Question: I want to create some patterns in HTML 5 canvas using for loops.
i am not able to create appropriate patterns as specified in picture. also i am struggling with end points x,y coordinate in for loops.

'''
<html>
<body>
<style>
*{
margin: 0px;
}
body{
background-color: aqua;
}
canvas
{
background-color: white;
}
</style>
<canvas id="mycanvas" width="5000" height="5000"></canvas>
<script>
var canvas = document.getElementById('mycanvas');
var context = canvas.getContext('2d');
for(i=0; i<1000;i=i+10){
context.moveTo(i, i*50);
context.bezierCurveTo(i*10,i*10,0,100,i,0);
context.stroke();
}
</script>
</body>
</html>
'''
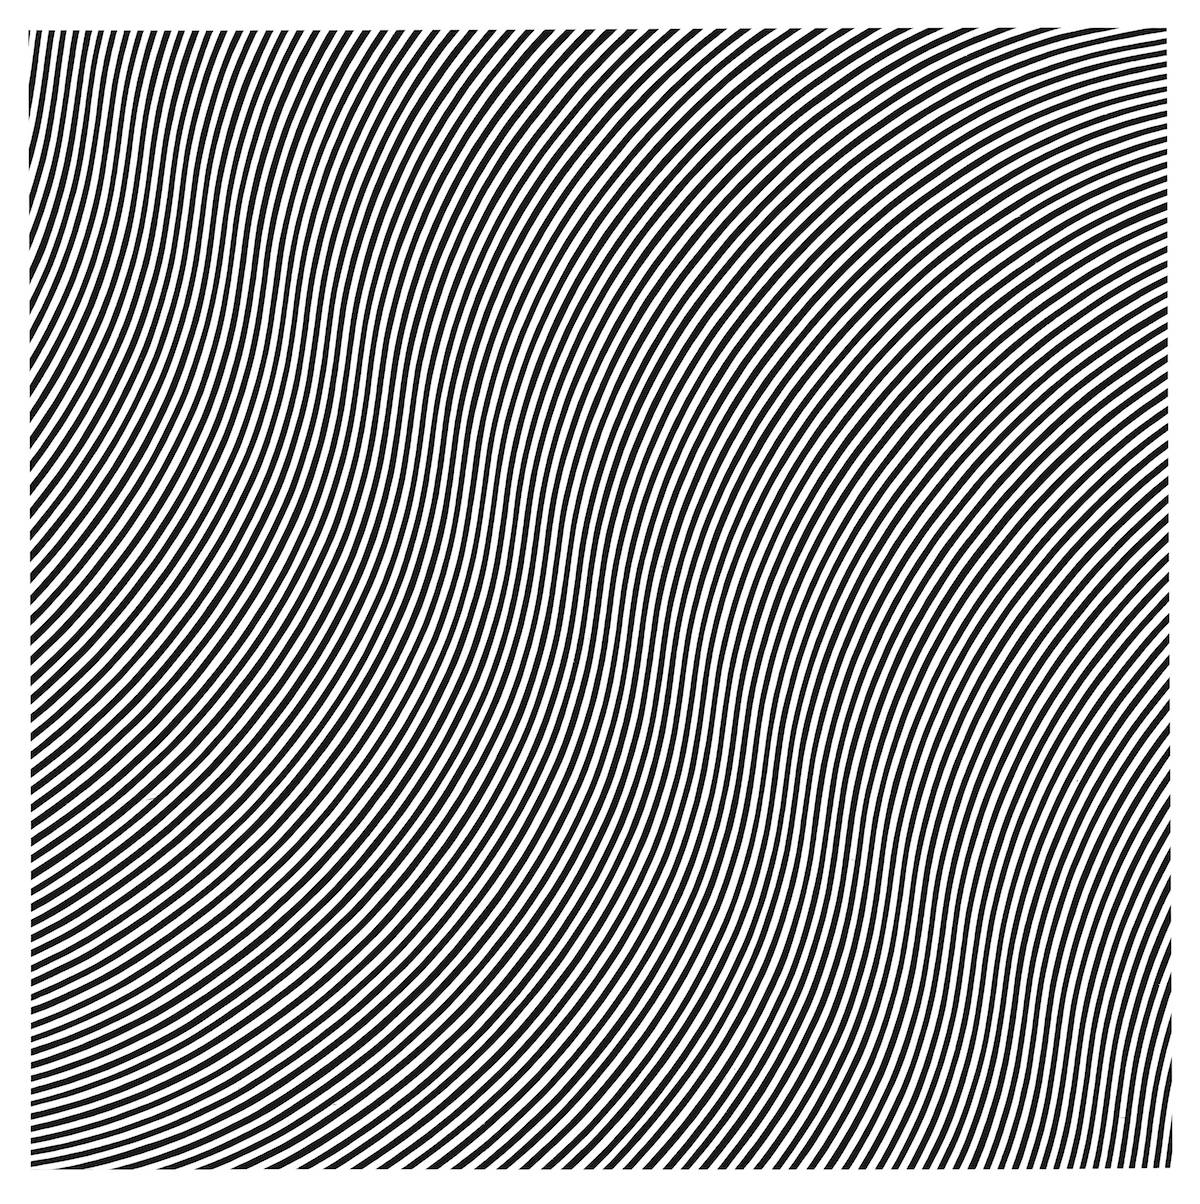
Answer: The question is vague as the constraints of the problem are not defined. This answer illustrates a solution in steps. Defining functions and data structures that solve sub parts of my interpretation of the problem.
If you are wanting an instant cut and paste solution, you will not get that without rigorously defining the constraints.
This answer requires that you have a basic understanding of JavaScript and Programming and will not help you solve the problem if you do not have this experience.
# Repeat random paths.
This solution will repeat a arbitrary path across the canvas.
## The Path
Define the path as a set of named function and their arguments.
As at this point we don't know the size of the canvas, the coordinate data should be easily scale-able to fit any sized canvas. To do that the arguments must be coordinate pairs and should fit a canvas that is 1 by 1 units in size (this ignore the aspect of the canvas).
'''
const path = [
["moveTo", [1.1, -0.1]],
["bezierCurveTo", [0.75, 1.1, 0.5, 0.25, 0.5, 0.5]],
["bezierCurveTo", [0.75, 0.65, 0.25, 0.75, -0.1, 1.1]],
];
'''
you could also use a <URL> object to define the path, but this introduces some problems regarding the extent of the path. Something that is needed if we are to cover the canvas.
## Render a Path
Now a function that renders the path.
It needs be able to
- - - - -
.
'''
function drawFittedPath(ctx, path, x, y, lineWidth, style) {
const scale = Math.max(ctx.canvas.width, ctx.canvas.height);
ctx.setTransform(scale, 0, 0, scale, x, y);
ctx.beginPath();
for(const subPath of path) { ctx<URL> }
ctx.strokeStyle = style;
ctx.lineWidth = lineWidth;
ctx.setTransform(1, 0, 0, 1, 0, 0);
ctx.stroke();
}
'''
## Where to render
As the path needs to be renders to cover the whole canvas we need to know where relative to the top left of the canvas the path will be visible. To do this we can create a query function that takes the path and a 2D context and returns information in regard to the query.
To avoid repeating code there is a second function within that extracts the x, or y coordinates from the defined path data.
'''
function pathQuery(ctx, path, query) {
const pathCoords2Array = (offset, stride = 2) => {
const arr = [];
for(const subPath of path) {
let i = offset;
while (i < subPath[1].length) {
arr.push(subPath[1][i]);
i += stride;
}
}
return arr;
}
query = query.toLowerCase();
const xCoords = pathCoords2Array(0, 2);
const yCoords = pathCoords2Array(1, 2);
const scale = Math.max(ctx.canvas.width, ctx.canvas.height);
const result = {x:0,y:0};
if (query.includes("left")) { result.x = -Math.max(...xCoords) * scale; }
else { result.x = ctx.canvas.width - Math.min(...xCoords) * scale; }
if (query.includes("top")) { result.y = -Math.max(...yCoords) * scale; }
else { result.y = ctx.canvas.height - Math.min(...yCoords) * scale; }
return result;
}
'''
## Filling the canvas
Now with all the functionality in place we can add the final part that renders the path to fill the canvas.
In this case we need to define the spacing between paths. For simplicity we can define that as the number of paths we want to see and calculate the x and y steps needed to do that.
'''
function fillCanvasWithPath(ctx, path, count, lineWidth, style) {
const topLeft = pathQuery(ctx, path, "topLeft");
const botRight = pathQuery(ctx, path, "bottomRight");
const xStep = ctx.canvas.width / count;
const yStep = ctx.canvas.height / count;
var x = topLeft.x - lineWidth / 2;
var y = topLeft.y - lineWidth / 2;
while (x < botRight.x + lineWidth && y < botRight.y + lineWidth) {
drawFittedPath(ctx, path, x, y, lineWidth, style);
x += xStep;
y += yStep;
}
}
'''
## Example
'''
const path = [
["moveTo", [1.1, -0.1]],
["bezierCurveTo", [0.75, 0.1, 0.5, 0.15, 0.5, 0.3]],
["bezierCurveTo", [0.5, 0.65, 0.05, 0.2, 0.2, 0.6]],
["bezierCurveTo", [0.35, 0.9, 0.0, 0.75, -0.1, 1.1]],
];
const ctx = canvas.getContext("2d");
ctx.lineJoin = "round";
fillCanvasWithPath(ctx, path,50, 6, "#000");
function drawFittedPath(ctx, path, x, y, lineWidth, style) {
const scale = Math.max(ctx.canvas.width, ctx.canvas.height);
ctx.setTransform(scale, 0, 0, scale, x, y);
ctx.beginPath();
for(const subPath of path) { ctx<URL> }
ctx.strokeStyle = style;
ctx.lineWidth = lineWidth;
ctx.setTransform(1, 0, 0, 1, 0, 0);
ctx.stroke();
}
function pathQuery(ctx, path, query) {
const pathCoords2Array = (offset, stride = 2) => {
const arr = [];
for(const subPath of path) {
let i = offset;
while (i < subPath[1].length) {
arr.push(subPath[1][i]);
i += stride;
}
}
return arr;
}
query = query.toLowerCase();
const xCoords = pathCoords2Array(0, 2);
const yCoords = pathCoords2Array(1, 2);
const scale = Math.max(ctx.canvas.width, ctx.canvas.height);
const result = {x:0,y:0};
if (query.includes("left")) { result.x = -Math.max(...xCoords) * scale; }
else { result.x = ctx.canvas.width - Math.min(...xCoords) * scale; }
if (query.includes("top")) { result.y = -Math.max(...yCoords) * scale; }
else { result.y = ctx.canvas.height - Math.min(...yCoords) * scale; }
return result;
}
function fillCanvasWithPath(ctx, path, count, lineWidth, style) {
const topLeft = pathQuery(ctx, path, "topLeft");
const botRight = pathQuery(ctx, path, "bottomRight");
const xStep = ctx.canvas.width / count;
const yStep = ctx.canvas.height / count;
var x = topLeft.x - lineWidth / 2;
var y = topLeft.y - lineWidth / 2;
while (x < botRight.x + lineWidth && y < botRight.y + lineWidth) {
drawFittedPath(ctx, path, x, y, lineWidth, style);
x += xStep;
y += yStep;
}
}
'''
'''
canvas {
border: 2px solid #666;
}
'''
'''
<canvas id="canvas" width="1024" height="1024"></canvas>
'''
## Problems
### Path types
The example requires that the path is queried for extent. It assumes that the path is created from coordinate pairs. However some paths can be created with more information than just coordinates, eg 'ctx.arc' The extent of such paths is not that simple and requires code to calculate the real extent from the data available. This is beyond the scope of the basic question and this answer.
### Render state
This solution makes assumptions in regard to the 2D context state. Some states will effect the extent of each path. The assumption is that the 2D context is in the default state.
### Spacing
In the example image you provided the paths are equally spaced at all points along the path. As the example solution uses an arbitrary path this restraint is not always possible, in fact for a random path it is highly improbable that this condition can be met.
The solution is that you must be very careful with the path you define. Or you can ignore the constraint.
The path
- - -
If you want each path to have all points along it to be equal distance apart then you need to use a different method that creates a custom path for each position across the canvas. This is again beyond the scope of a simple answer.